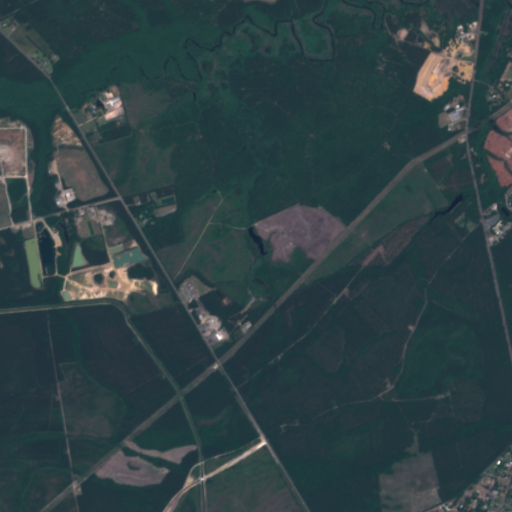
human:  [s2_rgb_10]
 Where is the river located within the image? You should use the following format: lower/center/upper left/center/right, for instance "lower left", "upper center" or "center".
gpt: The river is located in the upper of the image.
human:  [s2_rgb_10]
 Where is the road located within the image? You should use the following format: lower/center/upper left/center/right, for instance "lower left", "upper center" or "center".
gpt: There is no road in the image.